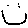
Label: smiley face